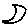
Label: moon